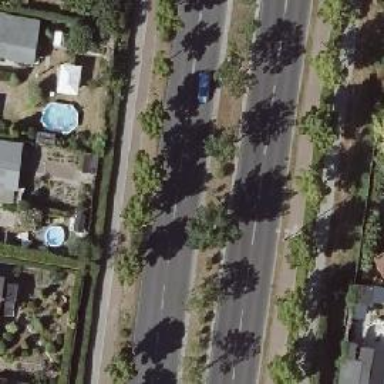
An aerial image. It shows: Beautiful avenue lined with deciduous broadleaved trees.